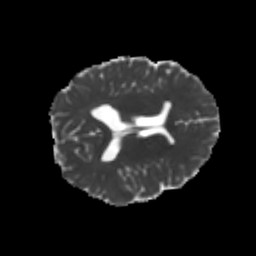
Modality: MD
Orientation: axial
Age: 22
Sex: male
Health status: healthy
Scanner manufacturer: philips
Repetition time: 7.384 s
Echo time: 0.08599 s